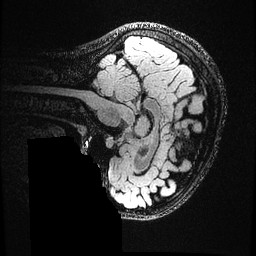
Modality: FLAIR
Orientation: sagittal
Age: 21
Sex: female
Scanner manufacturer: ge
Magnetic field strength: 3 T
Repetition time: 4.802 s
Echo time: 0.1172 s